Field crop: maize
Growth stage: 2
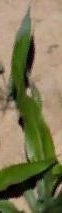
Species: maize